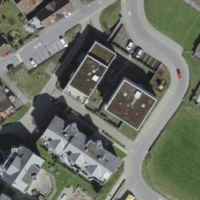
EUNIS habitat code: 54
Species observed at this site:
Salvia pratensis